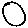
Label: moon